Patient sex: F
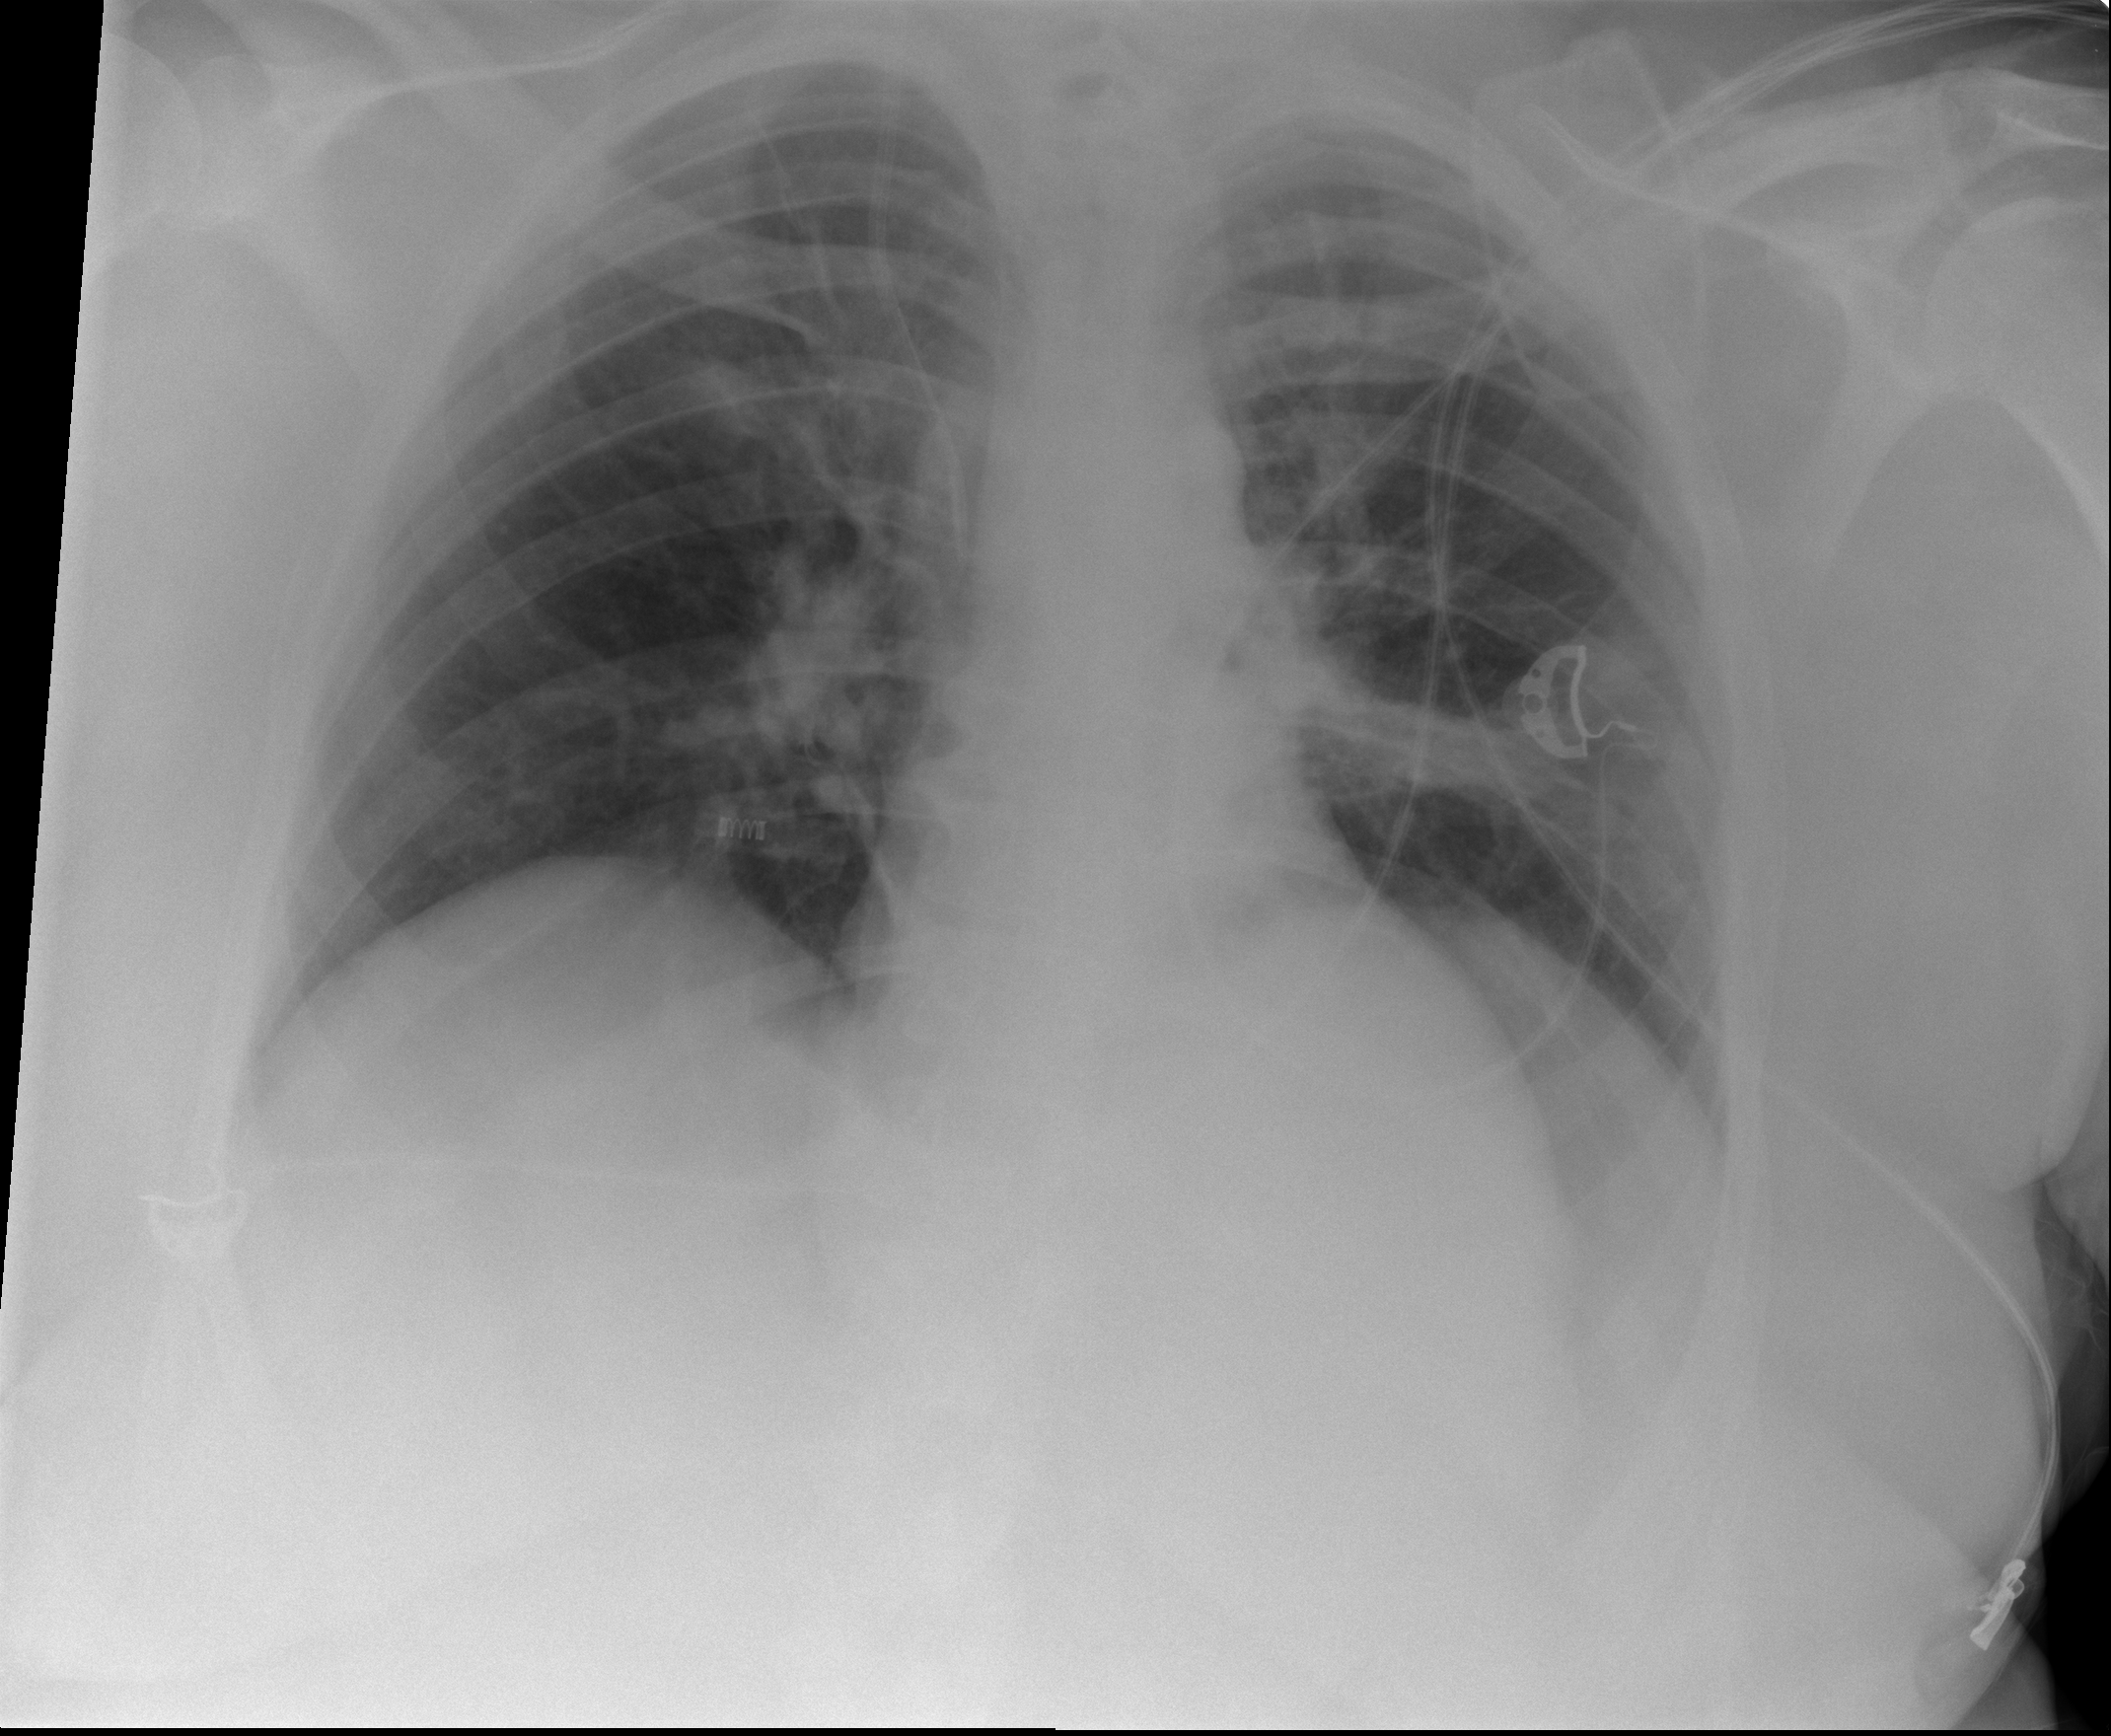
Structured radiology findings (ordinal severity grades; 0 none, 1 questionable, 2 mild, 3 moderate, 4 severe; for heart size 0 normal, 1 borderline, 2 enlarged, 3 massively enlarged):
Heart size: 1
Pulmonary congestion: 1
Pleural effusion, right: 0
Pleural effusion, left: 2
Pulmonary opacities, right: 0
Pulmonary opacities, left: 1
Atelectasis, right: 2
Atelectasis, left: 2